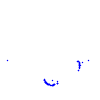
Particle: proton